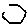
Label: hexagon